Question: I basically want to save the facebook ID of a given user so I can receive more material via Facebook. Ideally I want a solution that neither uses javascript nor cookie, just serverside but there was no example, just directions, so I've put together one we can discuss. Here's the code that I think works when I just link a user to the OAuth dialog for my website:
'https://www.facebook.com/dialog/oauth?client_id=164355773607006&redirect_uri=http://www.kewlbusiness.com/oauth'
Then I handle it like this to get the userdata:
'''
class OAuthHandler(webapp2.RequestHandler):
def get(self):
args = dict(
code = self.request.get('code'),
client_id = facebookconf.FACEBOOK_APP_ID,
client_secret = facebookconf.FACEBOOK_APP_SECRET,
redirect_uri = 'http://www.koolbusiness.com/oauth',
)
file = urllib.urlopen("https://graph.facebook.com/oauth/access_token?" + urllib.urlencode(args))
try:
token_response = file.read()
finally:
file.close()
access_token = cgi.parse_qs(token_response)["access_token"][-1]
graph = facebook.GraphAPI(access_token)
user = graph.get_object("me")
self.response.out.write(user["id"])
self.response.out.write(user["name"])
'''
So with this I can "log in with Facebook" for my website without a lot of messy javascript and cookies we don't want. I wanted to enable "log in with Facebook" for my website. It should work without cookies and without javascript but the first thing they try to make you do is Javascript and cookies. So I've made a solution that seems to work without cookie and without javascript, just OAuth 2.0: Can you say something about my "solution"? The practical use I'm looking for is enabling simple function which FB user did what on my website and admitting facebook accounts to log in the way that is getting standardized.
I just thought it must work without javascript SDK and without cookie and it seems it is the case. Can you tell what are my advantages and disdvantages with this "solution"? I think it's much better than Javascript + Cookie so why do they trick us to use javascript and cookie when the minimal example seems to be 100 % serverside?
Thank you
It seems right and behaves right and I can also use the userdata with the datatore and render my FB name to the front page with no javascript and no cookie, just python:
'''
class FBUser(db.Model):
id = db.StringProperty(required=True)
created = db.DateTimeProperty(auto_now_add=True)
updated = db.DateTimeProperty(auto_now=True)
name = db.StringProperty(required=True)
profile_url = db.StringProperty()
access_token = db.StringProperty(required=True)
name = db.StringProperty(required=True)
picture = db.StringProperty()
email = db.StringProperty()
friends = db.StringListProperty()
dirty = db.BooleanProperty()
class I18NPage(I18NHandler):
def get(self):
if self.request.get('code'):
args = dict(
code = self.request.get('code'),
client_id = facebookconf.FACEBOOK_APP_ID,
client_secret = facebookconf.FACEBOOK_APP_SECRET,
redirect_uri = 'http://www.kewlbusiness.com/',
)
logging.debug("client_id"+str(args))
file = urllib.urlopen("https://graph.facebook.com/oauth/access_token?" + urllib.urlencode(args))
try:
logging.debug("reading file")
token_response = file.read()
logging.debug("read file"+str(token_response))
finally:
file.close()
access_token = cgi.parse_qs(token_response)["access_token"][-1]
graph = main.GraphAPI(access_token)
user = graph.get_object("me") #write the access_token to the datastore
fbuser = main.FBUser.get_by_key_name(user["id"])
logging.debug("fbuser "+str(fbuser))
if not fbuser:
fbuser = main.FBUser(key_name=str(user["id"]),
id=str(user["id"]),
name=user["name"],
profile_url=user["link"],
access_token=access_token)
fbuser.put()
elif fbuser.access_token != access_token:
fbuser.access_token = access_token
fbuser.put()
self.render_jinja(
'home_jinja',request=self.request,fbuser=user,...
'''
having the variable fbuser for a facebook user and the variable user for a google user now admits me to use facebook for my website without buggy messy unneccessary javascript + cookie.
Now I could render and view my facebook name from my website which is great that it finally works the way it's supposed to indepedent of javascript and doesn't need a cookie.
Why does the documentation recommend javascript + cookie when serverside OAuth 2.0 is the cleanest solution? Do you agree that this is the best solution since it doesn't depend on if you use javascript or cookie?
Possible duplicate question when I now have seen that other guys couldn't log out with server code, they had to resort to the Javascript SDK and a requirement can be that it must and should work with no javascript so I did some debugging and found that "clearing" the cookie and I had to change the name of the cookie and though it works I would like your comment and/or test how you think my project solved this. A logout link like this one should work but it doesn't. If I log out twice it works and that's why this is a strange bug since I could fix it but I still don't know what makes logout require a 2nd hit:
'https://www.facebook.com/logout.php?next=http://www.myappengineproject.com&access_token=AAACVewZBArF4BACUDwnDap5OrQQ5dx0jsHEKPJkIJJ8GdXlYdni5K50xKw6s8BSIDZCpKBtVWF9maHMoJeF9ZCRRYM1zgZD'
It looks like I was not the only one trying to avoid javascript altogether for a solution with OAuth 2.0 serverside. People could do everything but they couldn't logout:
<URL>
The official documentation for OAuth 2.0 with Facebook says:
> You can log a user out of their Facebook session by directing them to
the following URL:<URL>YOUR_URL must be a URL in your site domain, as defined in the
Developer App.
I wanted to do everything serverside and I found that the suggested way to link leaves the cookie so that the logout link doesn't work:
'https://www.facebook.com/logout.php?next=http://{{host}}&access_token={{current_user.access_token}}'
It does redirect but it doesn't log the user our of my website. It seemed like a Heisenbug since this was changing to me and there was not much documentation. I anyway seemed to be able to achieve the functionality with a handler that manipulates the cookie so that in effect the user is logged out:
'''
class LogoutHandler(webapp2.RequestHandler):
def get(self):
self.set_cookie("fbsr_" + facebookconf.FACEBOOK_APP_ID, None, expires=time.time() - 86400)
self.redirect("/")
def set_cookie(self, name, value, expires=None):
if value is None:
value = 'deleted'
expires = datetime.timedelta(minutes=-50000)
jar = Cookie.SimpleCookie()
jar[name] = value
jar[name]['path'] = '/'
if expires:
if isinstance(expires, datetime.timedelta):
expires = datetime.datetime.now() + expires
if isinstance(expires, datetime.datetime):
expires = expires.strftime('%a, %d %b %Y %H:%M:%S')
jar[name]['expires'] = expires
self.response.headers.add_header(*jar.output().split(': ', 1))
'''
So mapping the handler to /auth/logout and setting this to the link effectively logs the user out of my site (without logging the user out of facebook, hopefully and untested)
Some other parts of my code is handling the OAuth tokens and cookie lookups for the Oauth communication:
'''
def get(self):
fbuser=None
profile = None
access_token = None
accessed_token = None
logout = False
if self.request.get('code'):
args = dict(
code = self.request.get('code'),
client_id = facebookconf.FACEBOOK_APP_ID,
client_secret = facebookconf.FACEBOOK_APP_SECRET,
redirect_uri = 'http://self.get_host()/',
)
file = urllib.urlopen("https://graph.facebook.com/oauth/access_token?" + urllib.urlencode(args))
try:
token_response = file.read()
finally:
file.close()
access_token = cgi.parse_qs(token_response)["access_token"][-1]
graph = main.GraphAPI(access_token)
user = graph.get_object("me") #write the access_token to the datastore
fbuser = main.FBUser.get_by_key_name(user["id"])
logging.debug("fbuser "+fbuser.name)
if not fbuser:
fbuser = main.FBUser(key_name=str(user["id"]),
id=str(user["id"]),
name=user["name"],
profile_url=user["link"],
access_token=access_token)
fbuser.put()
elif fbuser.access_token != access_token:
fbuser.access_token = access_token
fbuser.put()
current_user = main.get_user_from_cookie(self.request.cookies, facebookconf.FACEBOOK_APP_ID, facebookconf.FACEBOOK_APP_SECRET)
if current_user:
graph = main.GraphAPI(current_user["access_token"])
profile = graph.get_object("me")
accessed_token = current_user["access_token"]
'''
I didn't make a loginhandler since login basically is the code above at my root request handler. My user class is as follows:
'''
class FBUser(db.Model):
id = db.StringProperty(required=True)
created = db.DateTimeProperty(auto_now_add=True)
updated = db.DateTimeProperty(auto_now=True)
name = db.StringProperty(required=True)
profile_url = db.StringProperty()
access_token = db.StringProperty(required=True)
name = db.StringProperty(required=True)
picture = db.StringProperty()
email = db.StringProperty()
'''
I mocked together two basic providers

And I use the variable current_user for the facebook user and the variable user for the google user and the variable fbuser for a user who is logging in and therefore has no cookie match.
The cookie lookup code I use is the following and I think I understand it and that it does what I want:
'''
def get_user_from_cookie(cookies, app_id, app_secret):
"""Parses the cookie set by the official Facebook JavaScript SDK.
cookies should be a dictionary-like object mapping cookie names to
cookie values.
If the user is logged in via Facebook, we return a dictionary with the
keys "uid" and "access_token". The former is the user's Facebook ID,
and the latter can be used to make authenticated requests to the Graph API.
If the user is not logged in, we return None.
Download the official Facebook JavaScript SDK at
http://github.com/facebook/connect-js/. Read more about Facebook
authentication at http://developers.facebook.com/docs/authentication/.
"""
logging.debug('getting user by cookie')
cookie = cookies.get("fbsr_" + app_id, "")
if not cookie:
logging.debug('no cookie found')
return None
logging.debug('cookie found')
response = parse_signed_request(cookie, app_secret)
if not response:
logging.debug('returning none')
return None
args = dict(
code = response['code'],
client_id = app_id,
client_secret = app_secret,
redirect_uri = '',
)
file = urllib.urlopen("https://graph.facebook.com/oauth/access_token?" + urllib.urlencode(args))
try:
token_response = file.read()
finally:
file.close()
access_token = cgi.parse_qs(token_response)["access_token"][-1]
logging.debug('returning cookie')
return dict(
uid = response["user_id"],
access_token = access_token,
)
'''
I had to learn cookies to solve this and I hope you can comment more. Outputting the welcome message required 3 variables, one for google user, one for logged in facebook user and the variable fbuser for the case mentioned in the answer:
> JavaScript/Cookies are used when you're trying to authenticate an new
user. That aren't exists in your database, and you don't have his
accessToken.
So I had to use 3 variables, maybe you can do it with only 2 variables?
'''
{% if user or current_user or fbuser %}
<div id="user-ident">
<span>{% trans %}Welcome,{% endtrans %} <b>{{ current_user.name }}{% if not current_user and user %}{{ user.nickname() }}{% endif %}{% if not current_user and not user and fbuser %}{{ fbuser.name }}{% endif %}</span>
</div>
{% endif %}
'''
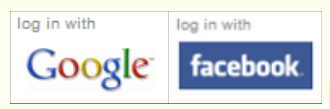
Answer: JavaScript/Cookies are used when you're trying to authenticate an new user. That aren't exists in your database, and you don't have his accessToken.
When you you have user's accessToken - you can access Facebook API from any programing language, through HTTP, without cookies/javascript if you wish. There is python client, for example: <URL>